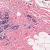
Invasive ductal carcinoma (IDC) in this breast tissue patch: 0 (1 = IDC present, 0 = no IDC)